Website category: movie
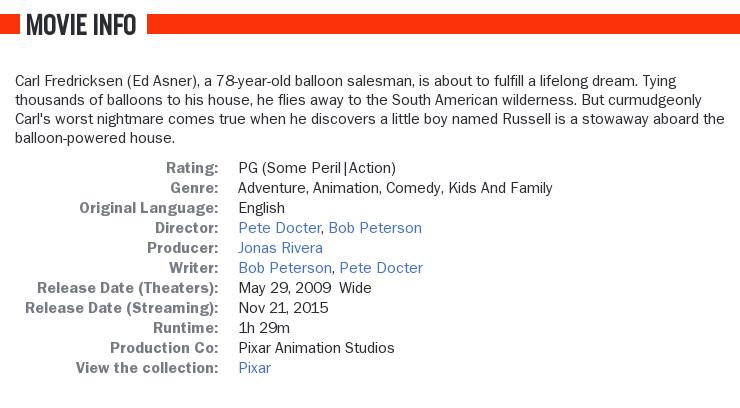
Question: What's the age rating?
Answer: PG (Some Peril|Action)

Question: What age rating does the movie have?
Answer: PG (Some Peril|Action)

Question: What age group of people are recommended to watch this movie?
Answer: PG (Some Peril|Action)

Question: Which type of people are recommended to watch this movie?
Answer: PG (Some Peril|Action)

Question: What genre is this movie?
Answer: adventure, animation, comedy, kids and family

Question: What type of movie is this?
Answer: adventure, animation, comedy, kids and family

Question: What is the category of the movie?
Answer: adventure, animation, comedy, kids and family

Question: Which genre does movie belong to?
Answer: adventure, animation, comedy, kids and family

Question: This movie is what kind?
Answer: adventure, animation, comedy, kids and family

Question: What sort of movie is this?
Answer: adventure, animation, comedy, kids and family

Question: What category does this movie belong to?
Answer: adventure, animation, comedy, kids and family

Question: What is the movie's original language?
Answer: English

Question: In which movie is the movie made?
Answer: English

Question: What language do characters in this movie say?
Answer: English

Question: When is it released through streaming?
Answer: Nov 21, 2015

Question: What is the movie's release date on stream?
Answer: Nov 21, 2015

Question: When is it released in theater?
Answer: May 29, 2009 wide

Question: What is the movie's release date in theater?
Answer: May 29, 2009 wide

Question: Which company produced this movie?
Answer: Pixar Animation Studios

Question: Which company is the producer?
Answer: Pixar Animation Studios

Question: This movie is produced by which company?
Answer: Pixar Animation Studios

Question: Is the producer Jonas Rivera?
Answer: yes

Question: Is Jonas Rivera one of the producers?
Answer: yes

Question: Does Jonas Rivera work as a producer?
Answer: yes

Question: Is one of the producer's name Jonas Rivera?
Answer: yes

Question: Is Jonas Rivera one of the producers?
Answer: yes

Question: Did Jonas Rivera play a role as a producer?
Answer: yes

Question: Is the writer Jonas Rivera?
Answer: no

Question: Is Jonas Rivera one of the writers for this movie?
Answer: no

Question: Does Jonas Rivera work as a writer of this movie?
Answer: no

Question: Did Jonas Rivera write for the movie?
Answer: no

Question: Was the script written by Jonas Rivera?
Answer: no

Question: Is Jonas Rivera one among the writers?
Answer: no

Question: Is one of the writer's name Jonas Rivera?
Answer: no

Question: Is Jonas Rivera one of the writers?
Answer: no

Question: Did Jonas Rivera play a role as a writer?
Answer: no

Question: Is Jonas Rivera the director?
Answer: no

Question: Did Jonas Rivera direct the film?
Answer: no

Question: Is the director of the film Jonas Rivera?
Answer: no

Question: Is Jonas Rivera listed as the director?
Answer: no

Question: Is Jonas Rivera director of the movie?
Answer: no

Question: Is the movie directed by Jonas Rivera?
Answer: no

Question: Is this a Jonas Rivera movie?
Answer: no

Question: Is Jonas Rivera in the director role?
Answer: no

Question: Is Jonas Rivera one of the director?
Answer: no

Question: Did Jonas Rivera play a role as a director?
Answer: no